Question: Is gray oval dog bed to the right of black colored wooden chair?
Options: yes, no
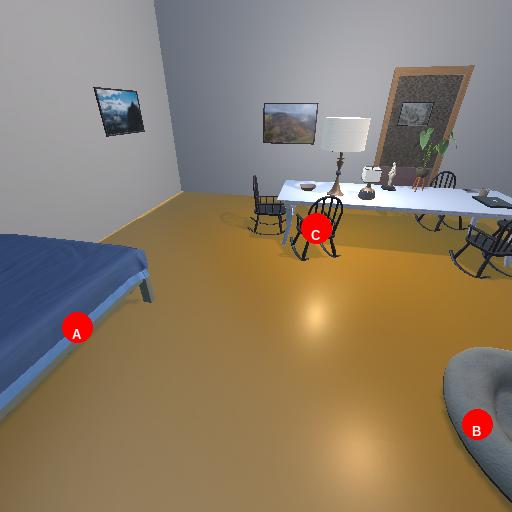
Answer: yes